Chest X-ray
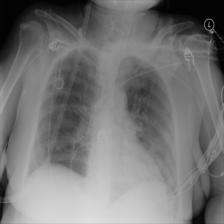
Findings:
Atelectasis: negative
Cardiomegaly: negative
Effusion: negative
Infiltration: positive
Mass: negative
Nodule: negative
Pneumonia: negative
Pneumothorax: negative
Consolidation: negative
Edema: negative
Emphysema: negative
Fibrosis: negative
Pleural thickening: negative
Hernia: negative